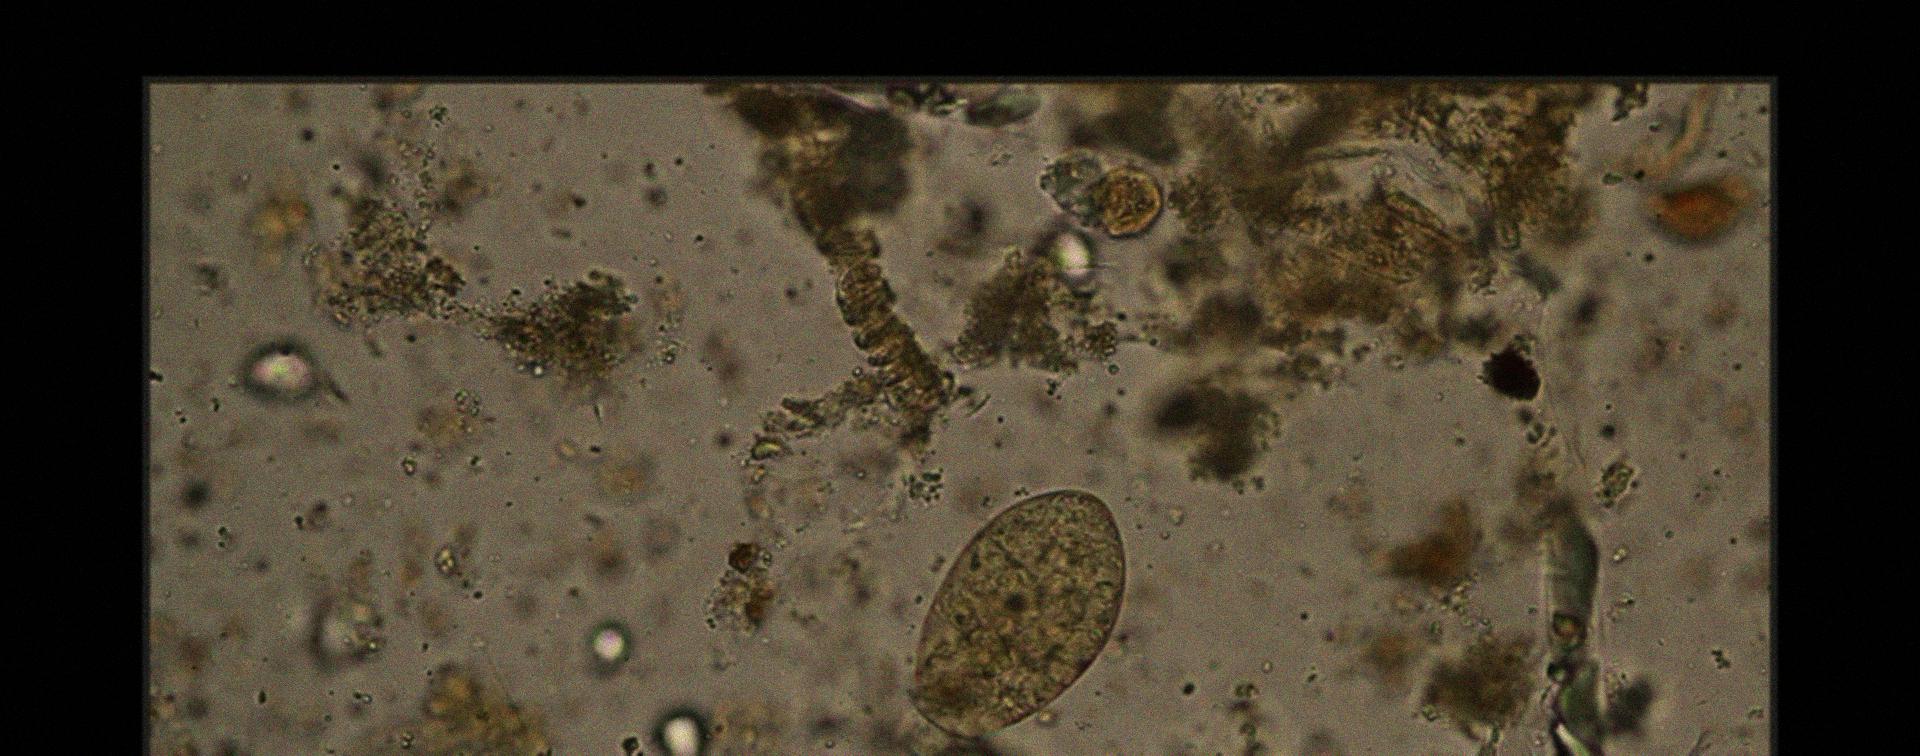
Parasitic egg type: Fasciolopsis buski